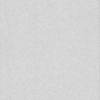
Label: dusty